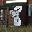
Label: 8